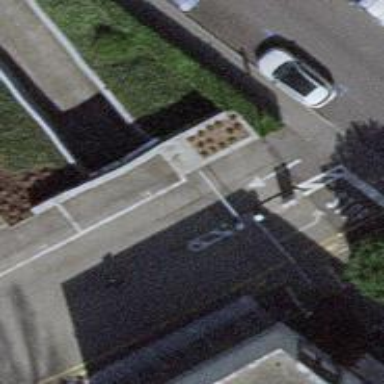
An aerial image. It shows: Lift gate barrier.